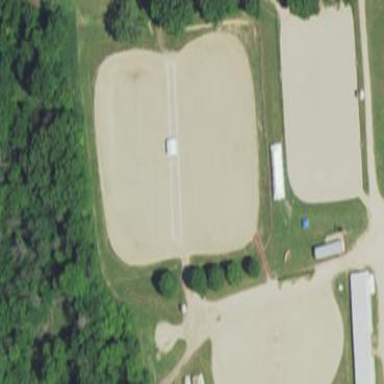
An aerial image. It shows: Equestrian pitch on the ground for leisure land use.